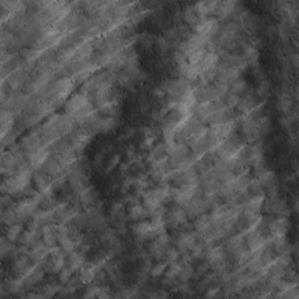
Label: non_frost